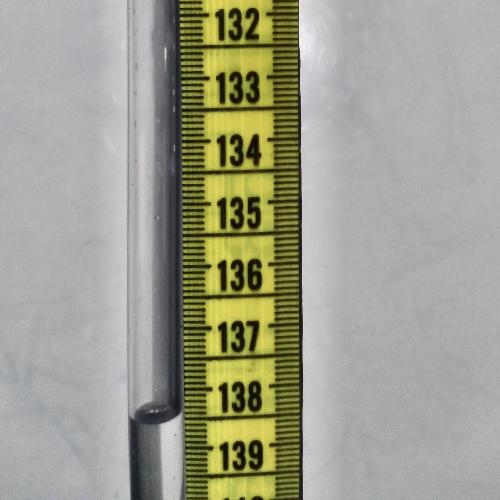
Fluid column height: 138.5 cm